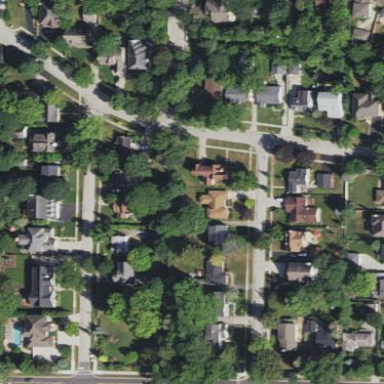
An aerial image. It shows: Residential area consisting of single-family homes.